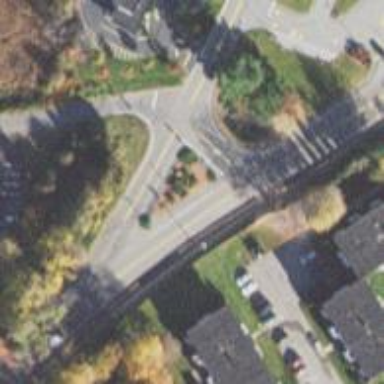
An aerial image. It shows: Trunk link highway.